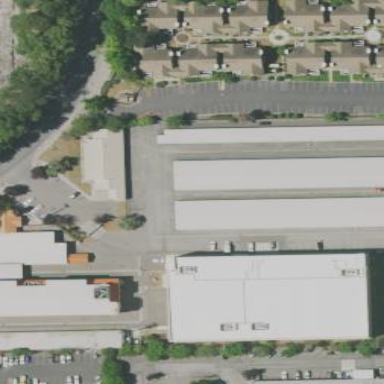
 known as Public Storage according to Wikipedia."